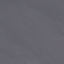
Label: SeaLake